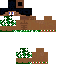
A male human skin with dark skin, wearing brown long hair dressed in a blue hoodie and black pants, featuring a closed mouth.